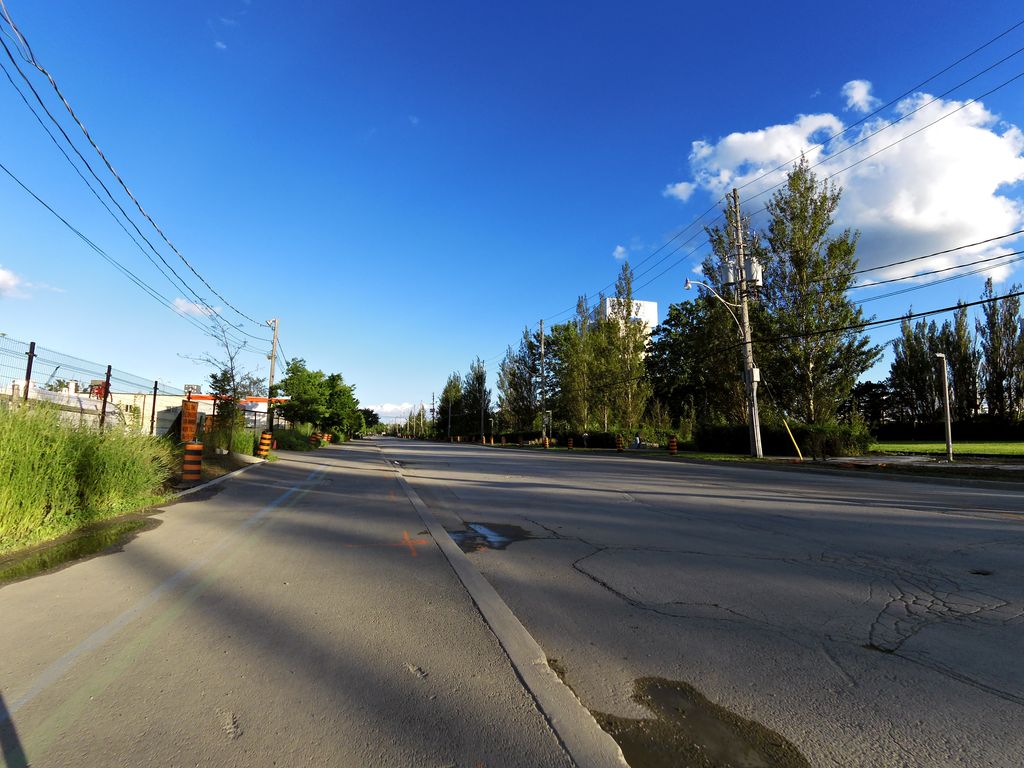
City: toronto